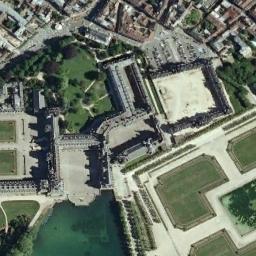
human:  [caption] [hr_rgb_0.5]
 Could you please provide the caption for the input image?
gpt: There are many trees near the palace .

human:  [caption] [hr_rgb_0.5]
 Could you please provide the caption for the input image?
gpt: The palace is on the grass next to some buildings .

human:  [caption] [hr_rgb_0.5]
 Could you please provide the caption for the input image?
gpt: The palace is generally reddish-brown and has a strange shape .

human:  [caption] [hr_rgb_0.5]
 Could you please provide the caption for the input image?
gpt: The palace has some palaces, Lawns, Courtyards and a parking lot and some other buildings are next to the palace .

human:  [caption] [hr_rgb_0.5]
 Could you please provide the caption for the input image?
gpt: There are some green lawns and a lake beside the palace .